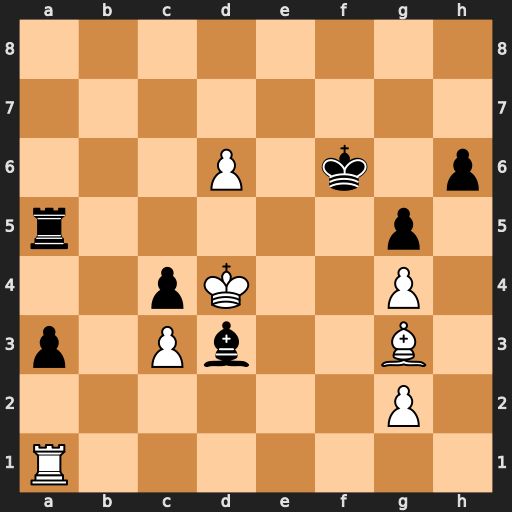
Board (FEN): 8/8/3P1k1p/r5p1/2pK2P1/p1Pb2B1/6P1/R7
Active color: w
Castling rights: -
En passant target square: -
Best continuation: d7 Ke7 Bc7 Kxd7 Bxa5